Question: I want to create a webpage that looks like this one:

This is done using a table. Each row describes an object and I want to be able to select multiple of those objects. When one of the submit-buttons is clicked, I want to get the list of selected objects. I know there is the class 'CheckBoxMultipleChoice', but the generated output is not what I need.
I think I should use a 'ListView', but since the number of objects is dynamic, I do not know how to access the states of the checkboxes. Could you please tell me how I can achieve this layout?
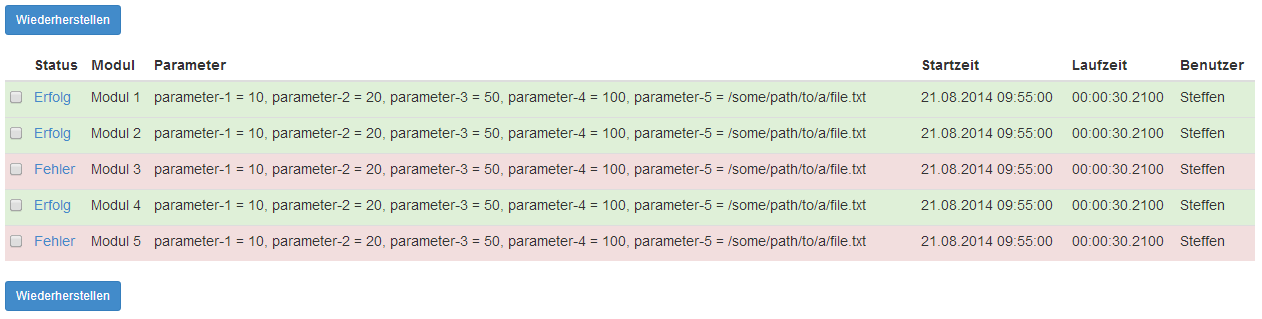
Answer: You should use a CheckGroup with one Check component in each row.